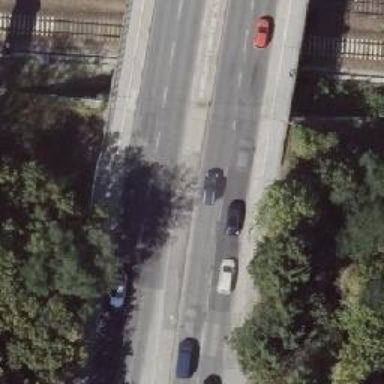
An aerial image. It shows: Asphalt surface bridge.